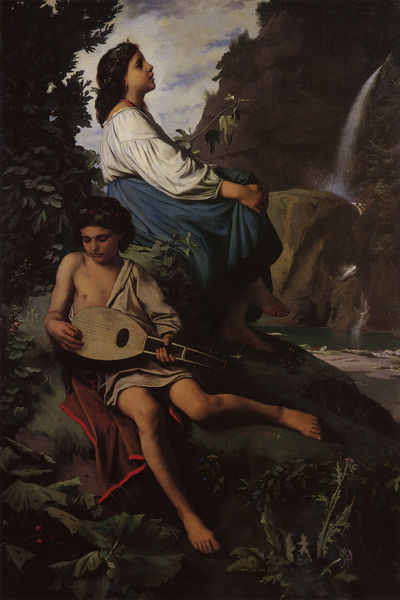
Titel: Ricordo di Tivoli
Künstler: Anselm Feuerbach
Standort: Berlin
Institution: Alte Nationalgalerie
Schlagwörter: akt, baum, berg, blau, blätter, dunkel, felsen, gemälde, hand, himmel, kopf, mann, nackt, umhang, wasser, weiß, wolken, bäume, fluss, grün, landschaft, menschen, mädchen, see, sitzen, teich, ufer, blumen, brust, frau, grau, haar, kleid, profil, schwarz, gras, rot, tuch, wiese, beige, hochformat, malerei, rock, bluse, lang, mensch, stein, steine, instrument, portrait, öl, ast, bach, natur, strauch, busch, gebüsch, gewässer, sträucher, gewand, haare, lange haare, sitzend, decke, kind, blatt, gesang, gitarre, musik, pflanze, pflanzen, renaissance, tal, wald, wasserfall, genre, kinder, ranken, beine, löwenzahn, füße, italien, abhang, berge, fels, gebirge, schlucht, idylle, romantik, gicht, falte, spielen, musikinstrument, musizieren, melancholie, melancholisch, halbnackt, junge, nazarener, oberkörper, gewächs, abendstimmung, knabe, fuss, idyll, barfuß, beeren, erdbeeren, hell-dunkel, haarkranz, allegorie, kranz, lorbeeren, lorbeerkranz, mythologie, jüngling, singen, manierismus, feuerbach, kränze, laute, lautenspieler, mandoline, saiteninstrument, apoll, arkadien, kraut, tunika, hirte, hirten, hirtin, leier, hemnd, lied, apollo, profilansicht, klassisch, monster, bursche, poesie, italienisch, raffael, ukulele, bauernmädchen, leger, bärenklau, lange, grün grau, langschaft, hirtenknabe, anselm feuerbach, lautenmusik, legère, liebestraum, 19. jh., manierism, rhabarber